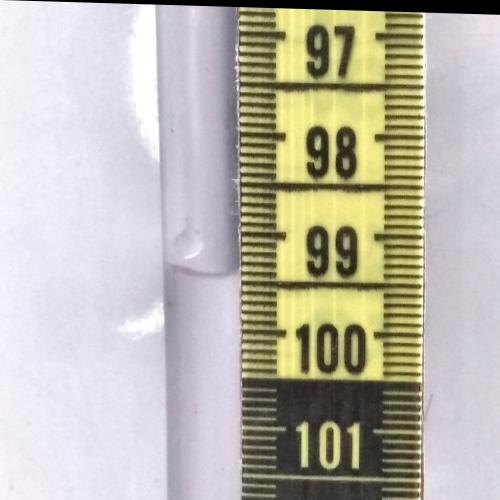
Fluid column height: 99.4 cm